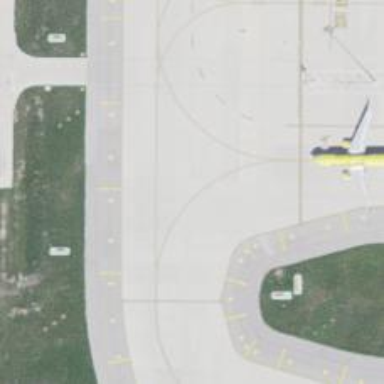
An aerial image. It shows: View of taxiway at the airport.